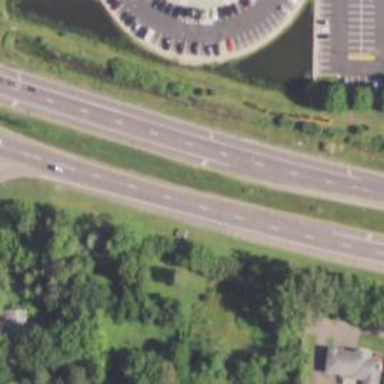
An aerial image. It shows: Asphalt road designated as trunk highway.